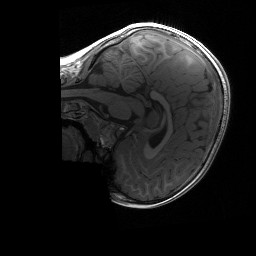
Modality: T1w
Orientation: sagittal
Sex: male
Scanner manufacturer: siemens
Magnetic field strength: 3 T
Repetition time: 1.9 s
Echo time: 0.00243 s